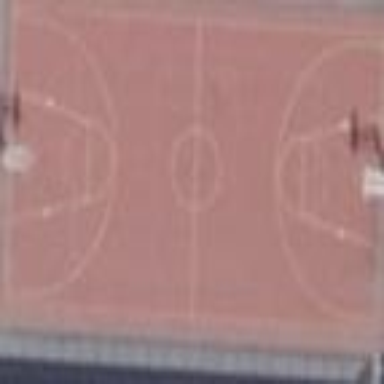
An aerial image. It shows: Basketball court located in leisure land pitch.